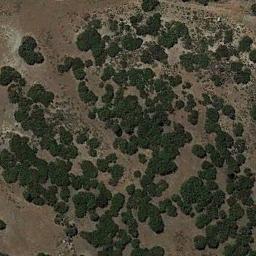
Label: chaparral